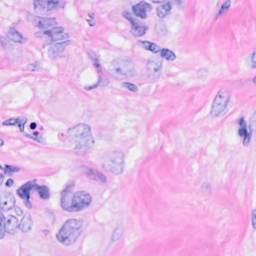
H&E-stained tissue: Breast